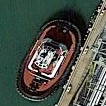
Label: civil